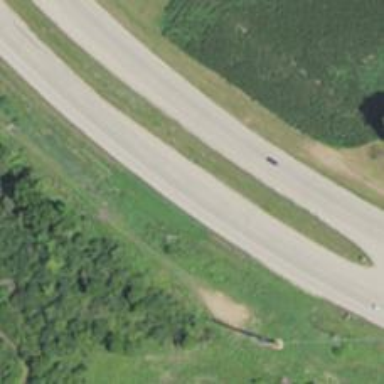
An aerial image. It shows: Trunk highway.